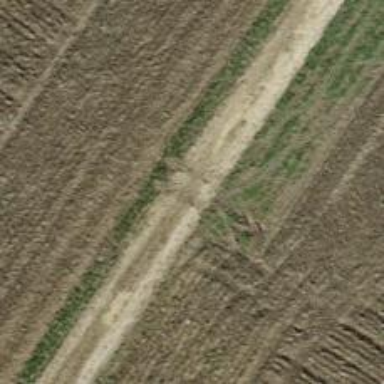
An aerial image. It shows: Track with grade 3 surface.